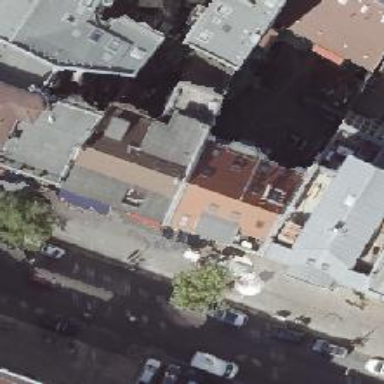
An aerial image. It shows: Religious shop.